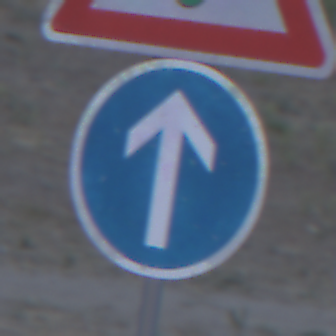
Verkehrszeichen: VorgeschriebeneFahrtrichtungGeradeaus
Zusatzzeichen oben: Lichtzeichenanlage
Umgebung: Outdoor, Urban
Tageszeit: SunriseSunset
Wetter: Clear
Licht: Natural
Jahreszeit: NotSpecified
Kontrast: LowContrast